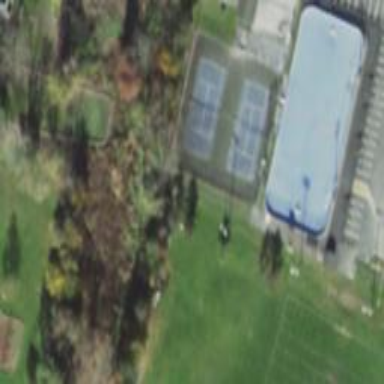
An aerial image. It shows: Tennis court on the leisure land pitch.